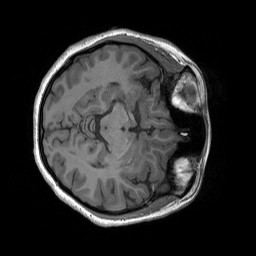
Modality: T1w
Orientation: axial
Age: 26
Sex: female
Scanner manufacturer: siemens
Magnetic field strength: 3 T
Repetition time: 1.9 s
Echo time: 0.00227 s